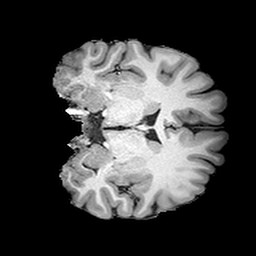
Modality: T1w
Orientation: coronal
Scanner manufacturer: siemens
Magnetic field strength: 3 T
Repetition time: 2 s
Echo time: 0.0024 s